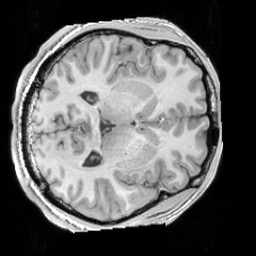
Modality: T1w
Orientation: axial
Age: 21
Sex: male
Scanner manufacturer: siemens
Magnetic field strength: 3 T
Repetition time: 1.63 s
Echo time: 0.00311 s